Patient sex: M
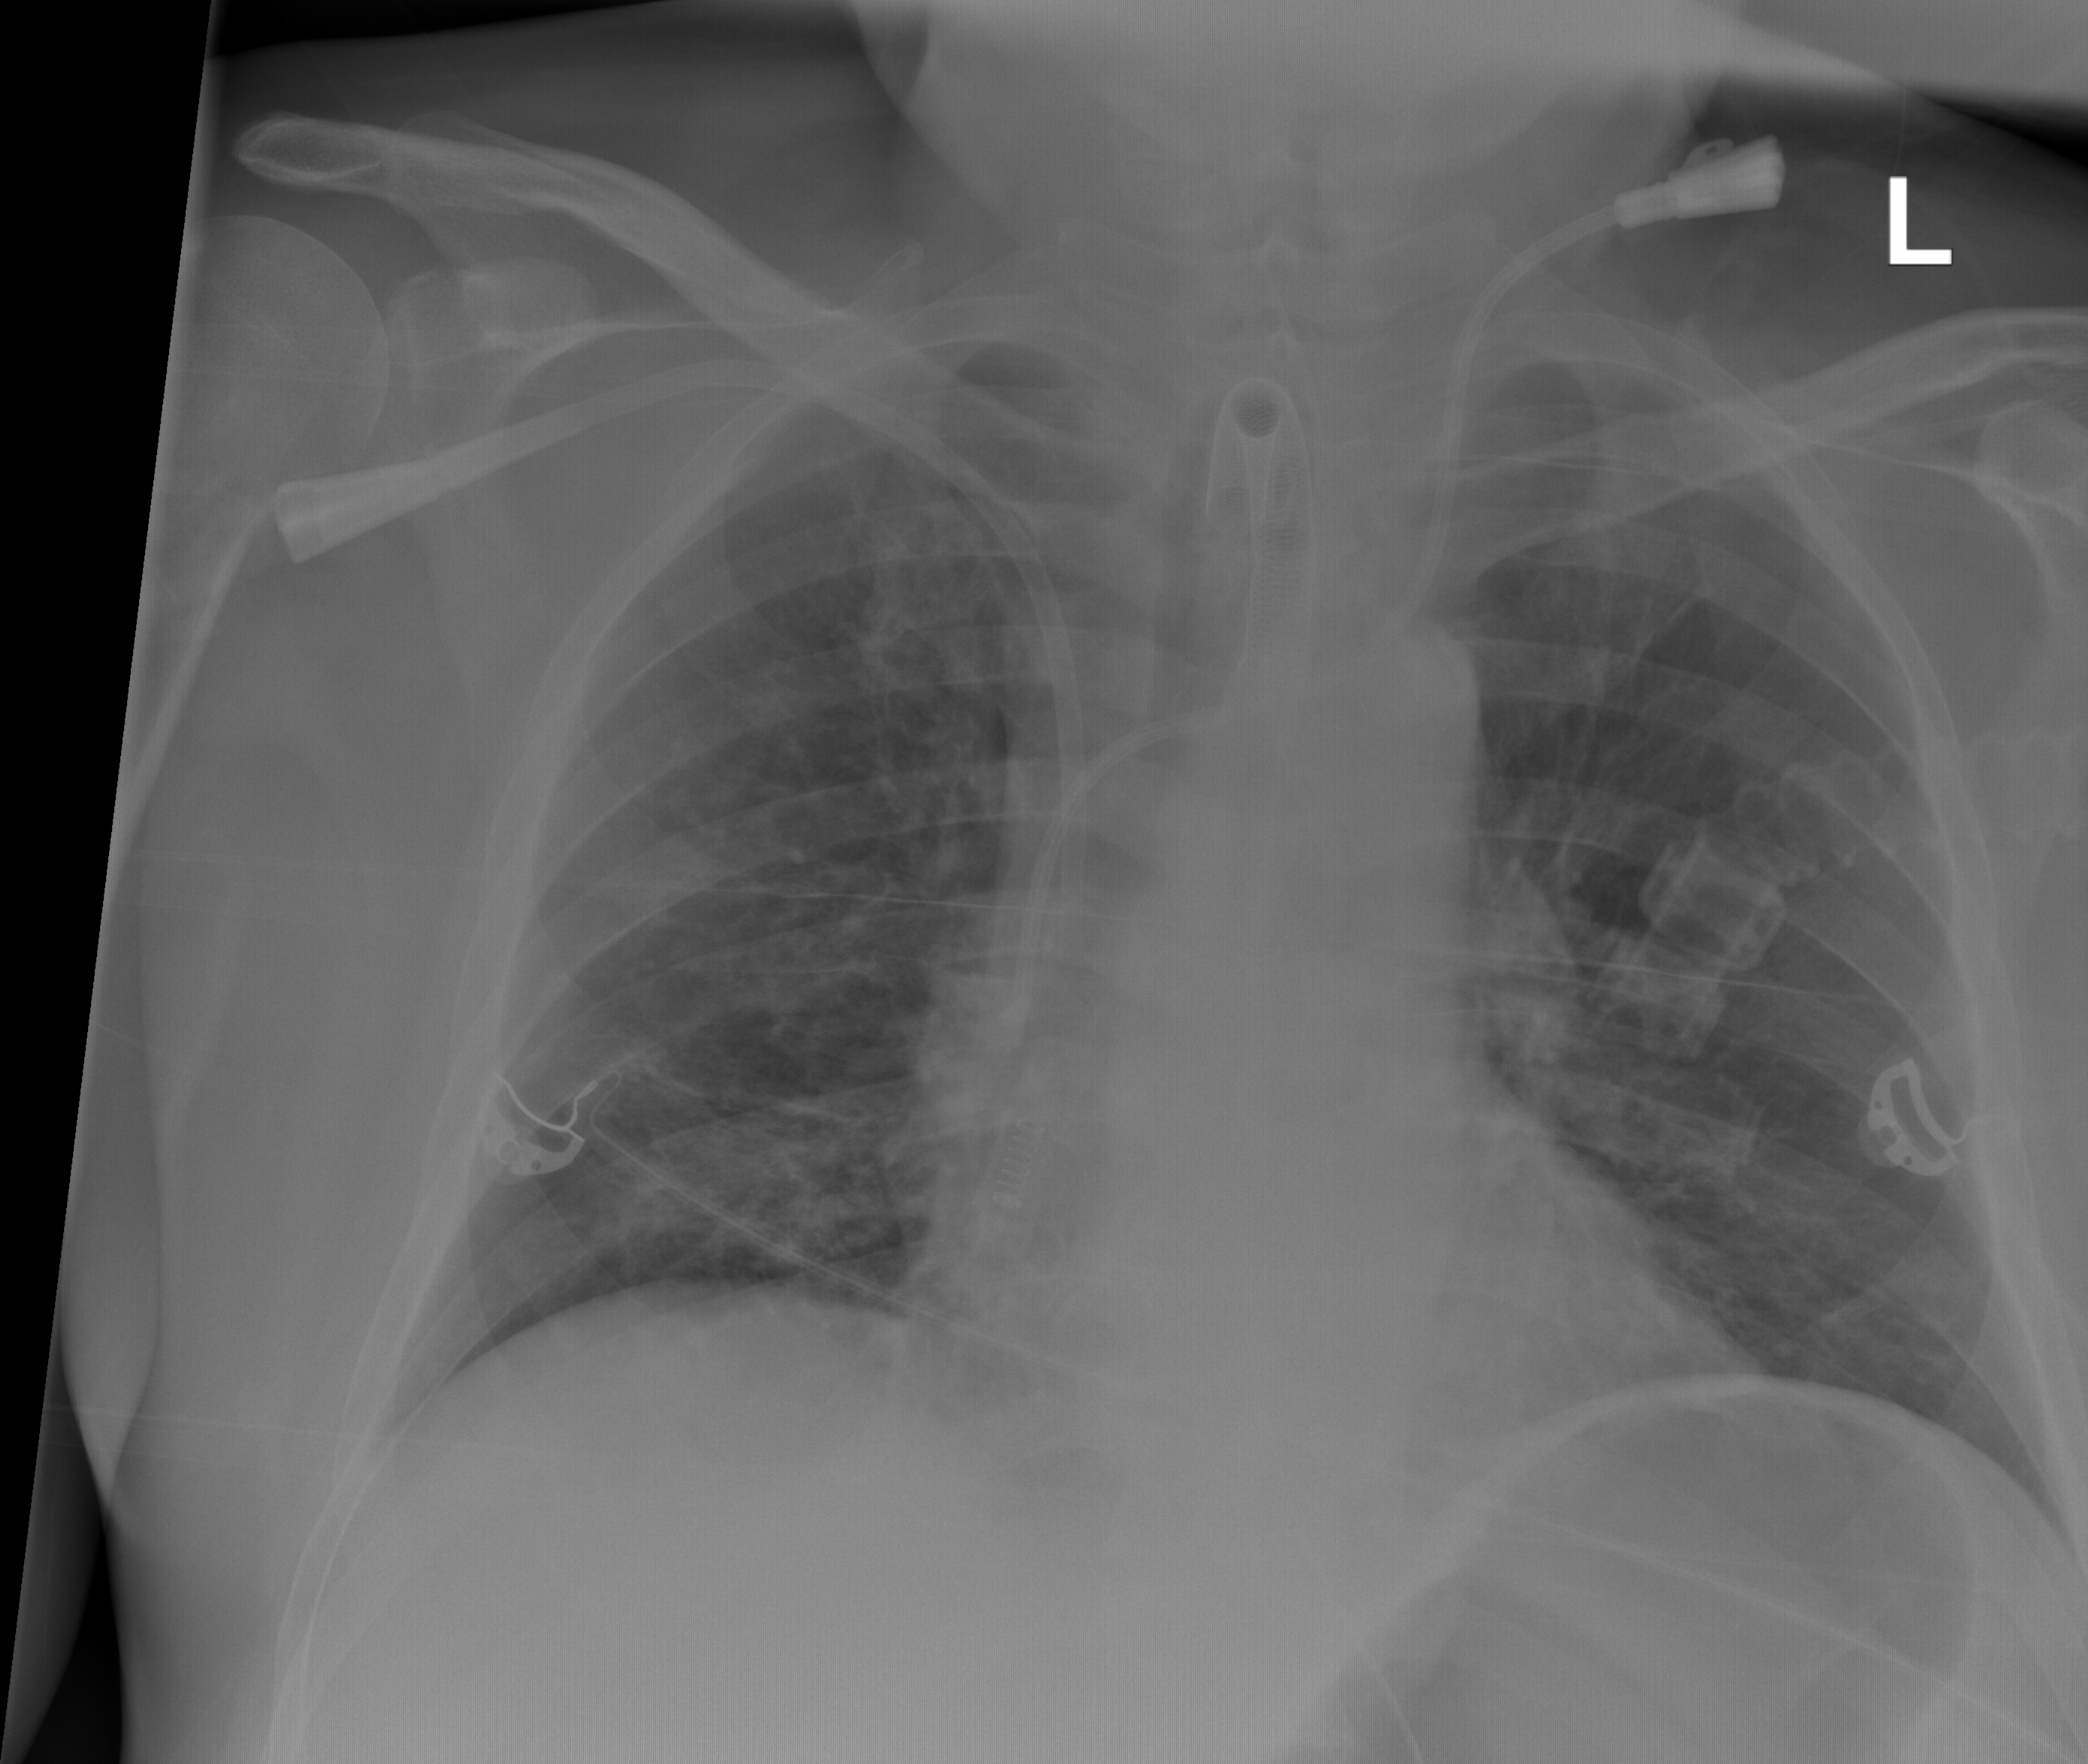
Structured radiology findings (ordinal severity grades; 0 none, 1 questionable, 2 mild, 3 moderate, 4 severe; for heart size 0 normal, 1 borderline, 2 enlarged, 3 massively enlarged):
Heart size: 0
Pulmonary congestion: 0
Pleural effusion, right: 0
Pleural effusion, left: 0
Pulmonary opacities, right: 2
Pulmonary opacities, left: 2
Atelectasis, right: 2
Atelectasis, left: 0